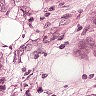
Metastatic tissue present: yes